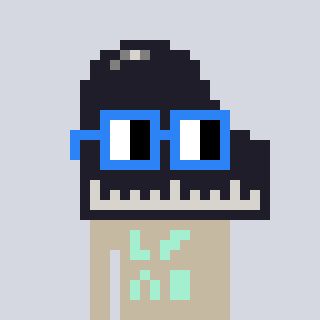
a pixel art character with square blue glasses, a piano-shaped head and a bege-colored body on a cool background